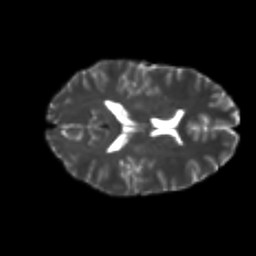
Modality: T2w
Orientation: axial
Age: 25
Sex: female
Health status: healthy
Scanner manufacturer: philips
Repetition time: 7.384 s
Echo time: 0.08599 s